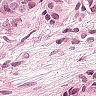
Metastatic tissue present: yes